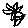
Label: flower